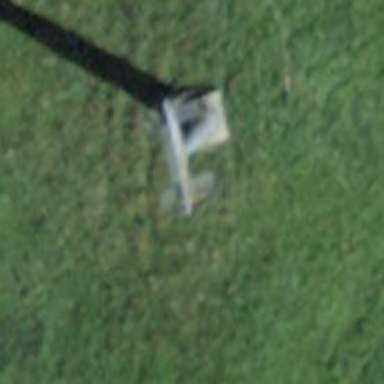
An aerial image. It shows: Pylon for aerialway.